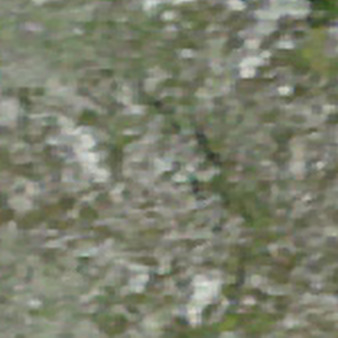
Label: other